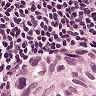
Metastatic tissue present: yes